Interaction volume radius: 5 \u00c5
Interaction volume height: 15 \u00c5
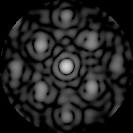
Disorder parameter: 0.4529